Field crop: maize
Growth stage: 2
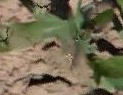
Species: maize